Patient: sex F, age 71
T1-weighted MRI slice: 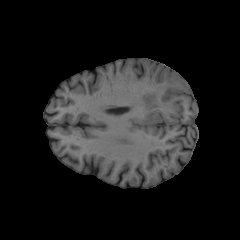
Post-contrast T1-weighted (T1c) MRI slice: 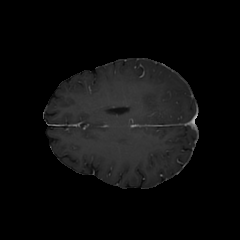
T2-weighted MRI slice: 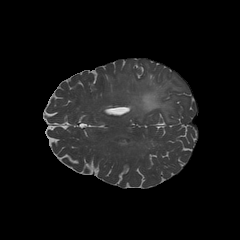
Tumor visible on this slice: yes
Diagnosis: Astrocytoma, IDH-mutant
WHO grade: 2